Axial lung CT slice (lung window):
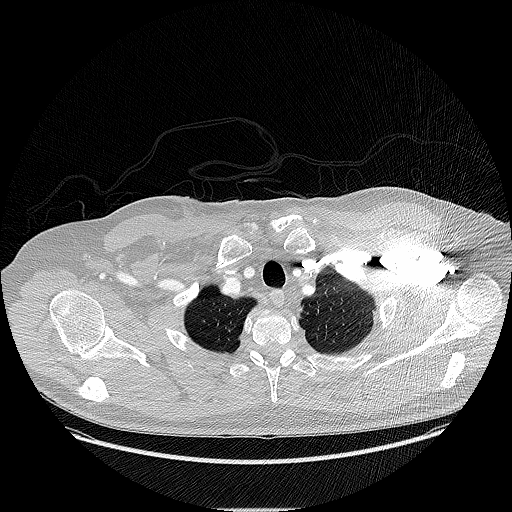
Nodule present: no